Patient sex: M
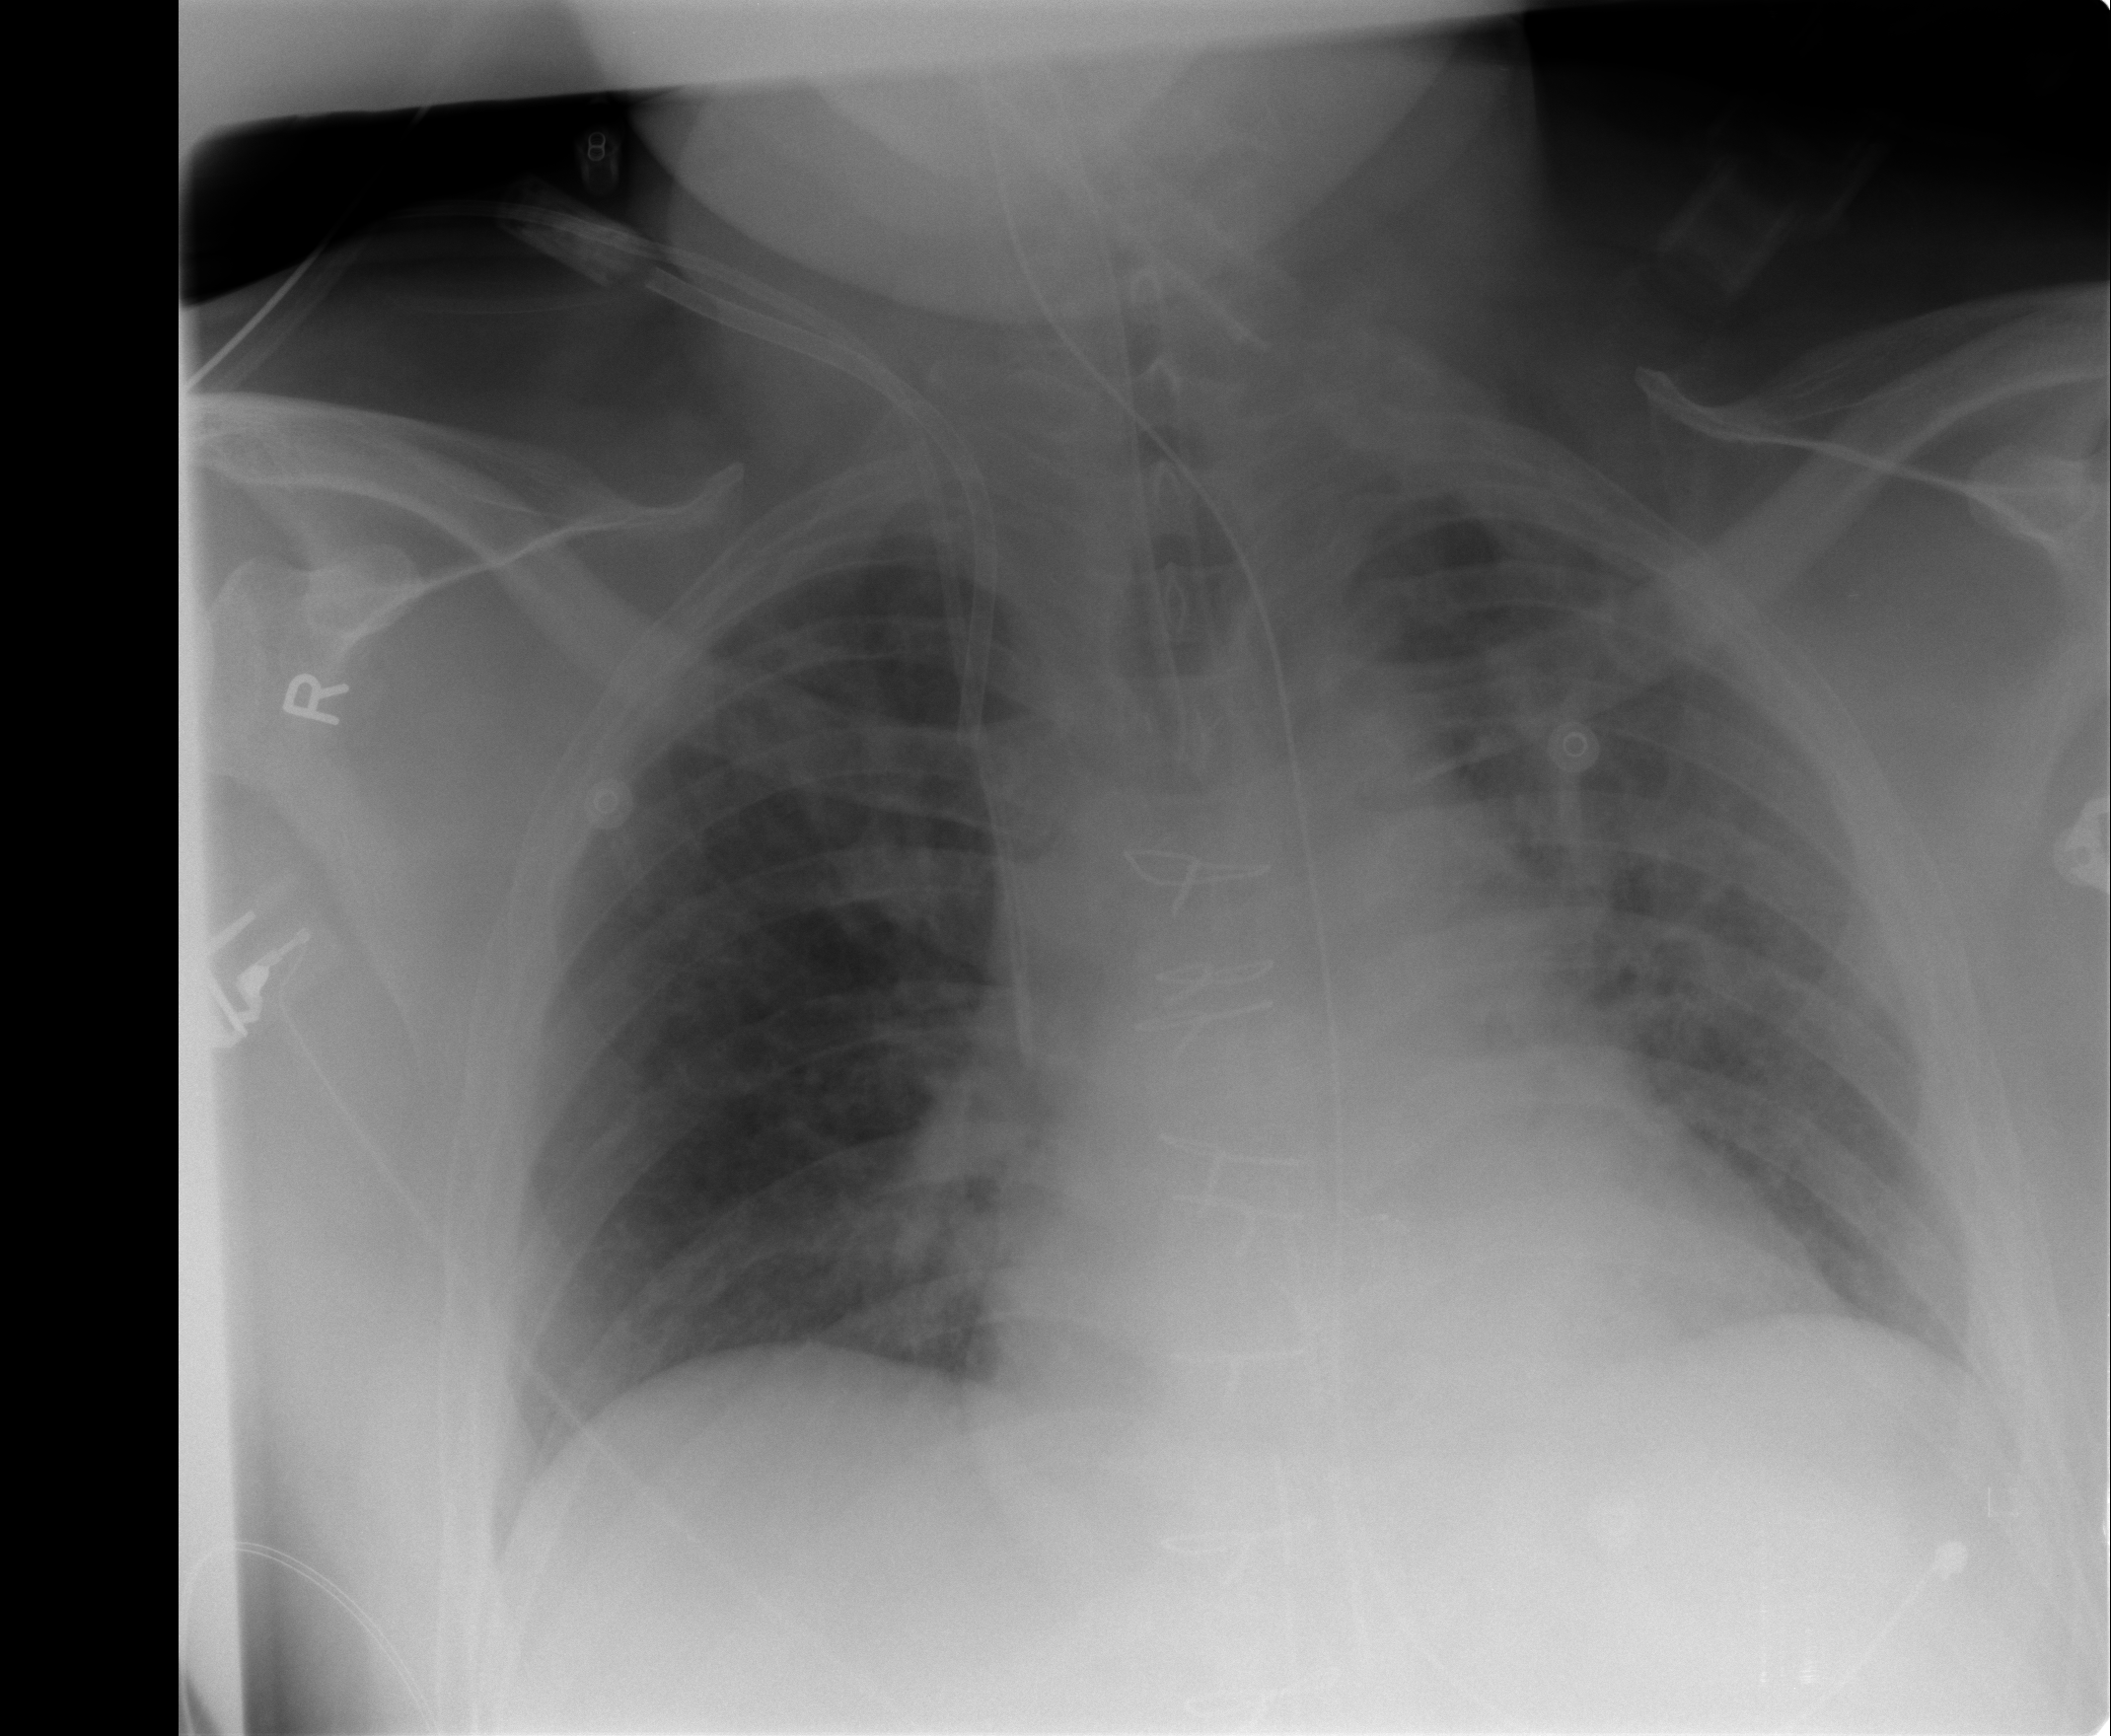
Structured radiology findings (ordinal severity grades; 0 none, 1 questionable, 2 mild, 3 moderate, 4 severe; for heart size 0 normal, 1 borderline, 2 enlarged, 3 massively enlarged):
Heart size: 0
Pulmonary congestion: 2
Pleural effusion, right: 0
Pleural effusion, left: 0
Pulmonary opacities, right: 0
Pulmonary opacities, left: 1
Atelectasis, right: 1
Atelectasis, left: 1